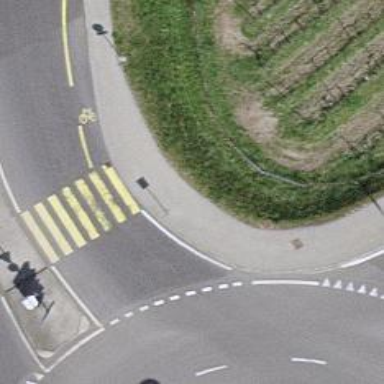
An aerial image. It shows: Footway crossing with zebra markings and island in the middle.